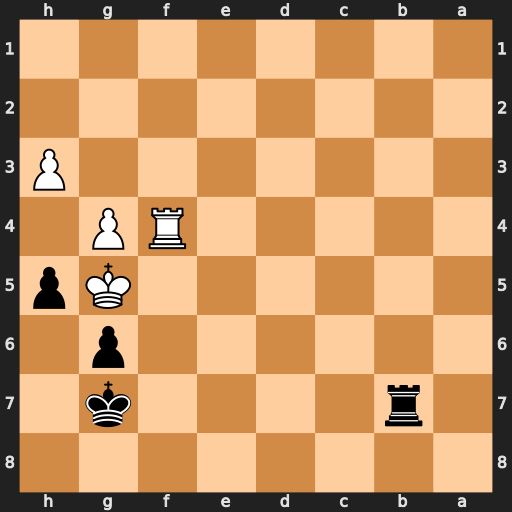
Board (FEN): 8/1r4k1/6p1/6Kp/5RP1/7P/8/8
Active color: b
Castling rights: -
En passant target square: -
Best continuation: Rb5+ Rf5 gxf5